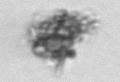
Label: detritus